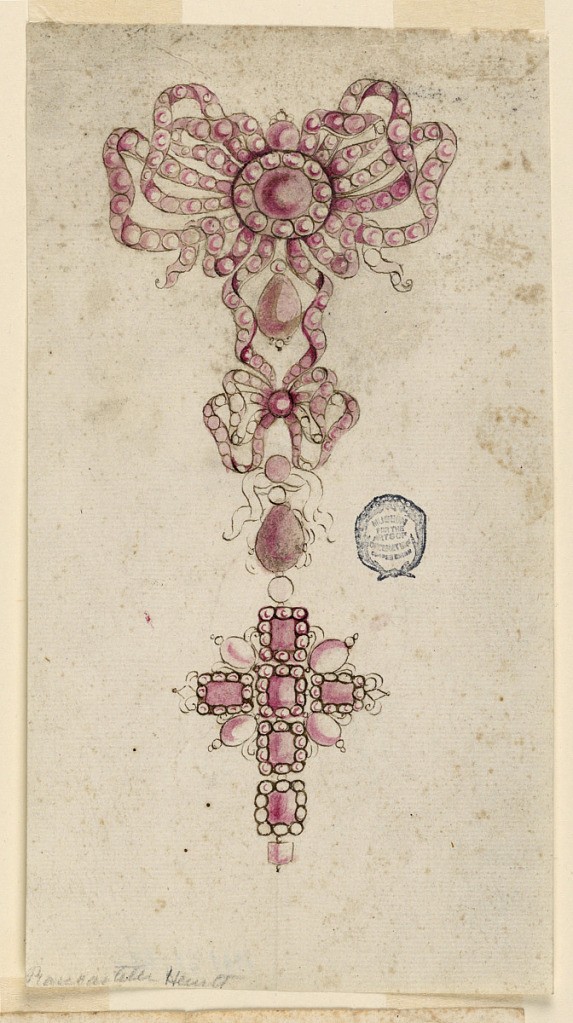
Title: Project for a Pendant
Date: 1725–1750
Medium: Pen and ink, brush and sepia on paper
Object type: Drawing
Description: At top, a large pink bow knot studded with stone. A smaller knot below, from which hangs a cross with square stones and pearls.